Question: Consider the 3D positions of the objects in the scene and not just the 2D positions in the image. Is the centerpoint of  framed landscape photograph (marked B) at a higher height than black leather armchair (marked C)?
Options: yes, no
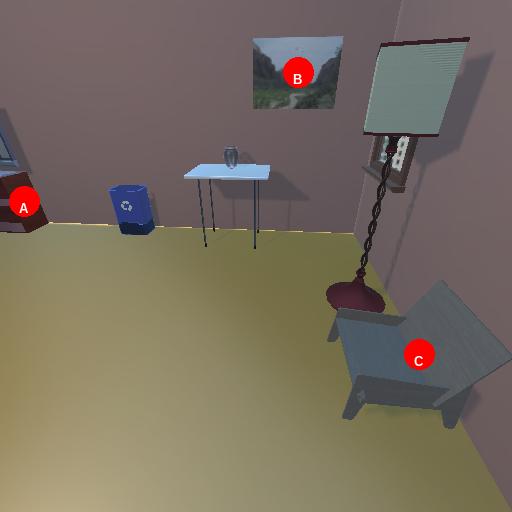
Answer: yes